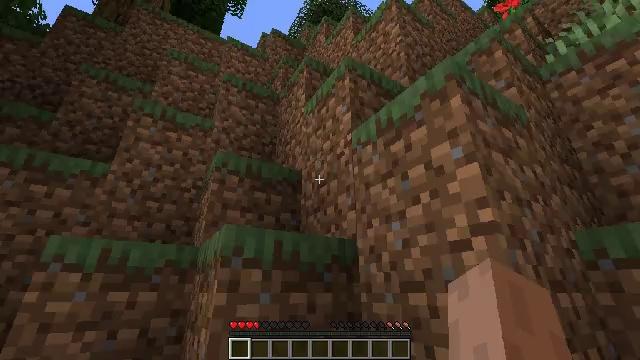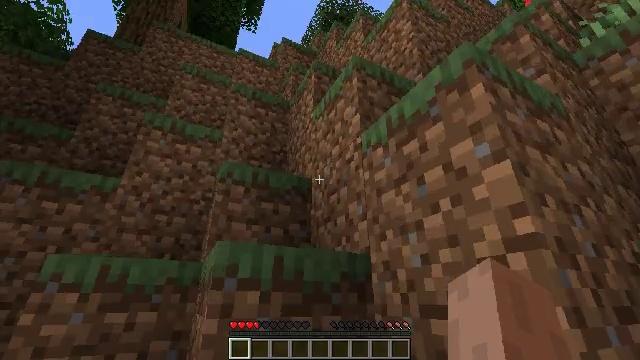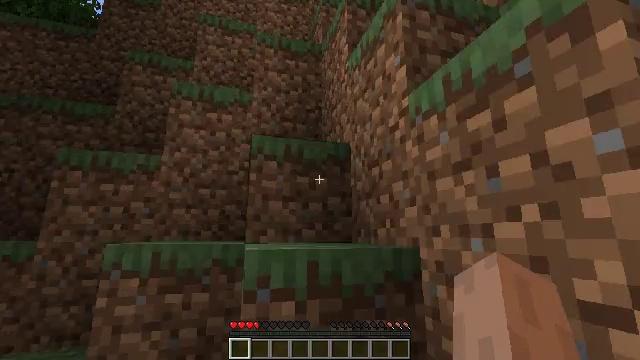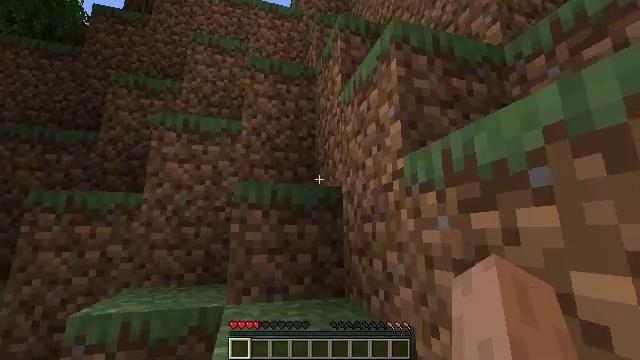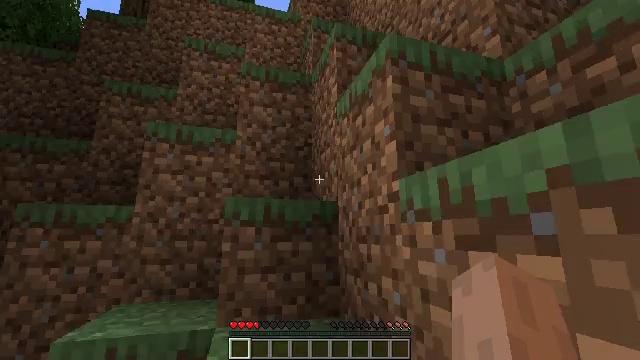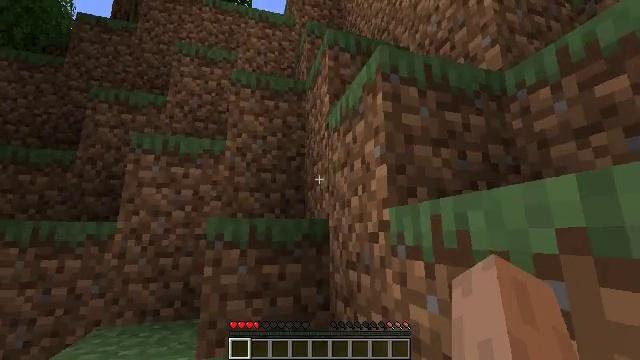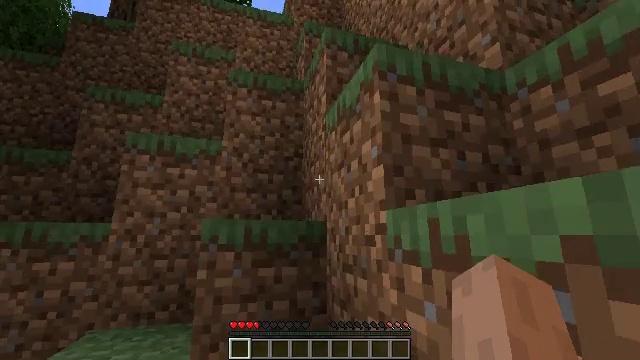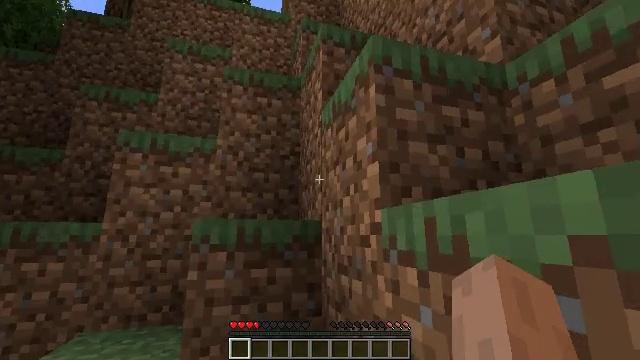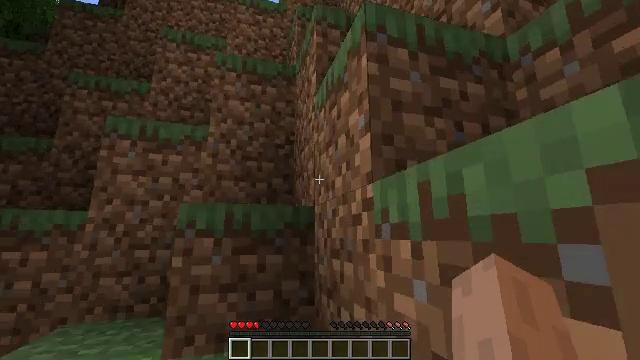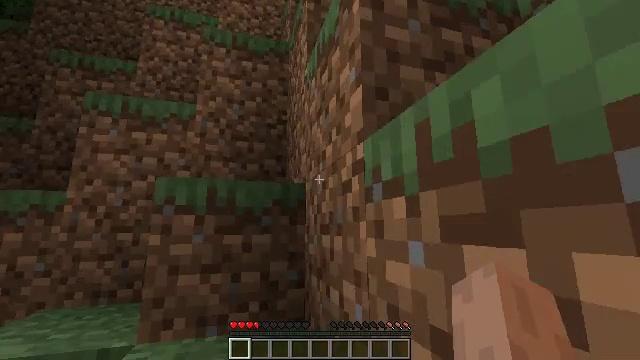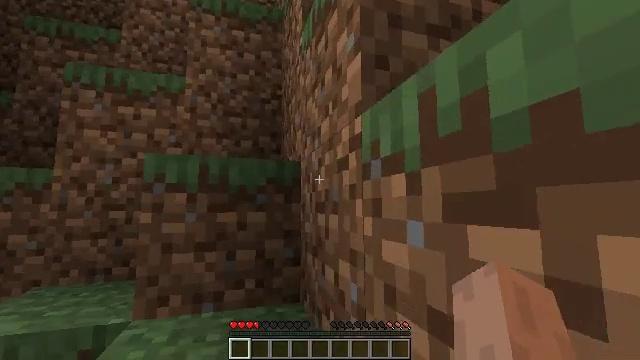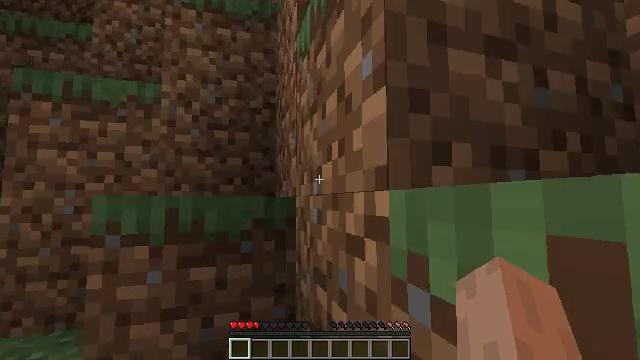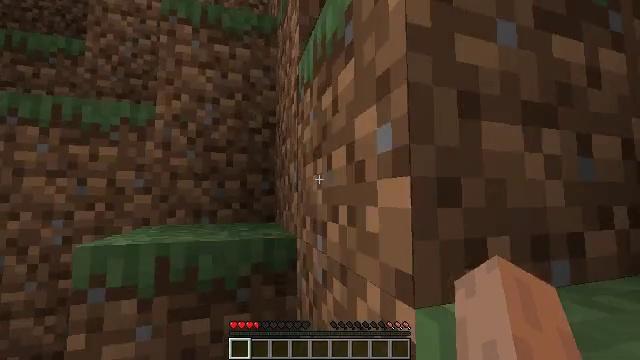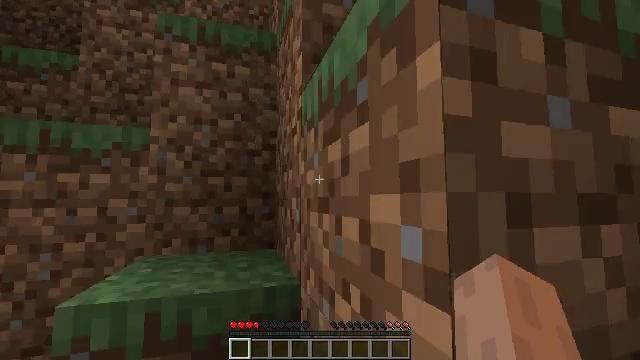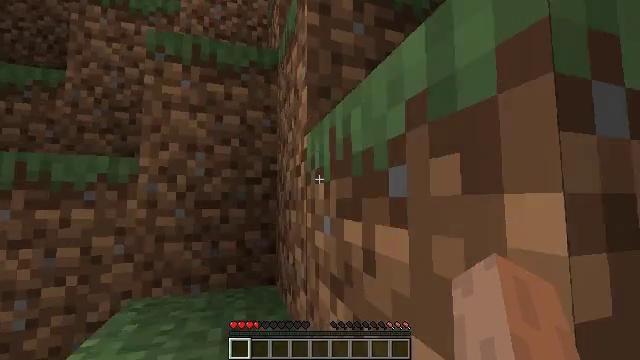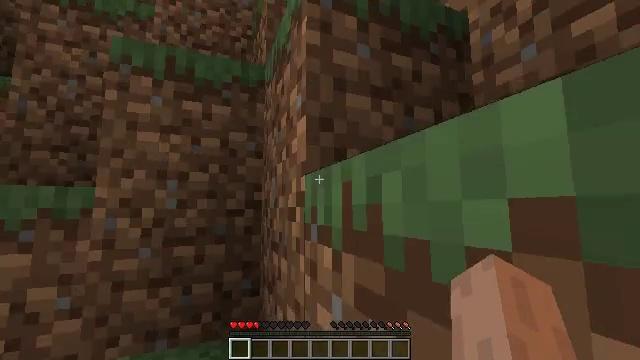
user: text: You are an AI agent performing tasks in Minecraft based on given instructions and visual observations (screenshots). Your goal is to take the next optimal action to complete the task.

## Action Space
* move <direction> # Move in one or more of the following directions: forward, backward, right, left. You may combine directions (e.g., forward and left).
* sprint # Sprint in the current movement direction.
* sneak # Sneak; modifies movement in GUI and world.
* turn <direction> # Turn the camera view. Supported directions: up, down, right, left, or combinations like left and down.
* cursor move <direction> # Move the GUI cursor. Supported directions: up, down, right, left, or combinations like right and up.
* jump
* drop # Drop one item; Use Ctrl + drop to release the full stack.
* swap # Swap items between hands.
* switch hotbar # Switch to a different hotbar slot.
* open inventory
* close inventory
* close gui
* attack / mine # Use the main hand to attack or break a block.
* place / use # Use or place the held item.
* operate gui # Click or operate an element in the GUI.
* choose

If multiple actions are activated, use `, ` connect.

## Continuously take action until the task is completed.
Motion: motion action
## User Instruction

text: Kill the pig.
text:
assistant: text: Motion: move forward, sprint, jump
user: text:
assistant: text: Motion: move forward, sprint, turn left and down, jump
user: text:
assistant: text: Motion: move forward, sprint, jump
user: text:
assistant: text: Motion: move forward, sprint, jump
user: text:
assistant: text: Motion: move forward, sprint, jump
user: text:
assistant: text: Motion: move forward, sprint, jump
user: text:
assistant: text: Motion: move forward, sprint, jump
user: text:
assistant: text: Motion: move forward, sprint, jump
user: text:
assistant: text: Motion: move forward, sprint, turn down, jump
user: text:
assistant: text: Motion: move forward, sprint, turn down, jump
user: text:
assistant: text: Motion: move forward, sprint, turn down, jump
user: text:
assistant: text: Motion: move forward, sprint, jump
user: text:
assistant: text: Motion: move forward, sprint, jump
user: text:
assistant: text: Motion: move forward and move left, sprint, jump
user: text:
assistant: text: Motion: move forward and move left, sprint, turn right and up, jump
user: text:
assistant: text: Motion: move forward and move left, sprint, turn right, jump
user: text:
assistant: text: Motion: move forward and move left, sprint, turn right and down, jump
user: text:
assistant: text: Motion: move forward, sprint, turn right and down, jump
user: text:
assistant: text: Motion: move forward, sprint, turn right and down
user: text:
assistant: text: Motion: move forward, turn right
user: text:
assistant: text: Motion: move forward, turn right and down
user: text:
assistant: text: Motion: turn right
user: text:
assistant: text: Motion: turn right
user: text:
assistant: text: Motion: turn right and down
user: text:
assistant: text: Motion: turn right
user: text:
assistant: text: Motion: move forward, turn right
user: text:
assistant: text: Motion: move forward
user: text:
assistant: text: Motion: move forward, sprint
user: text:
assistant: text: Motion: move forward, sprint
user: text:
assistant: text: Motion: move forward, sprint, turn left